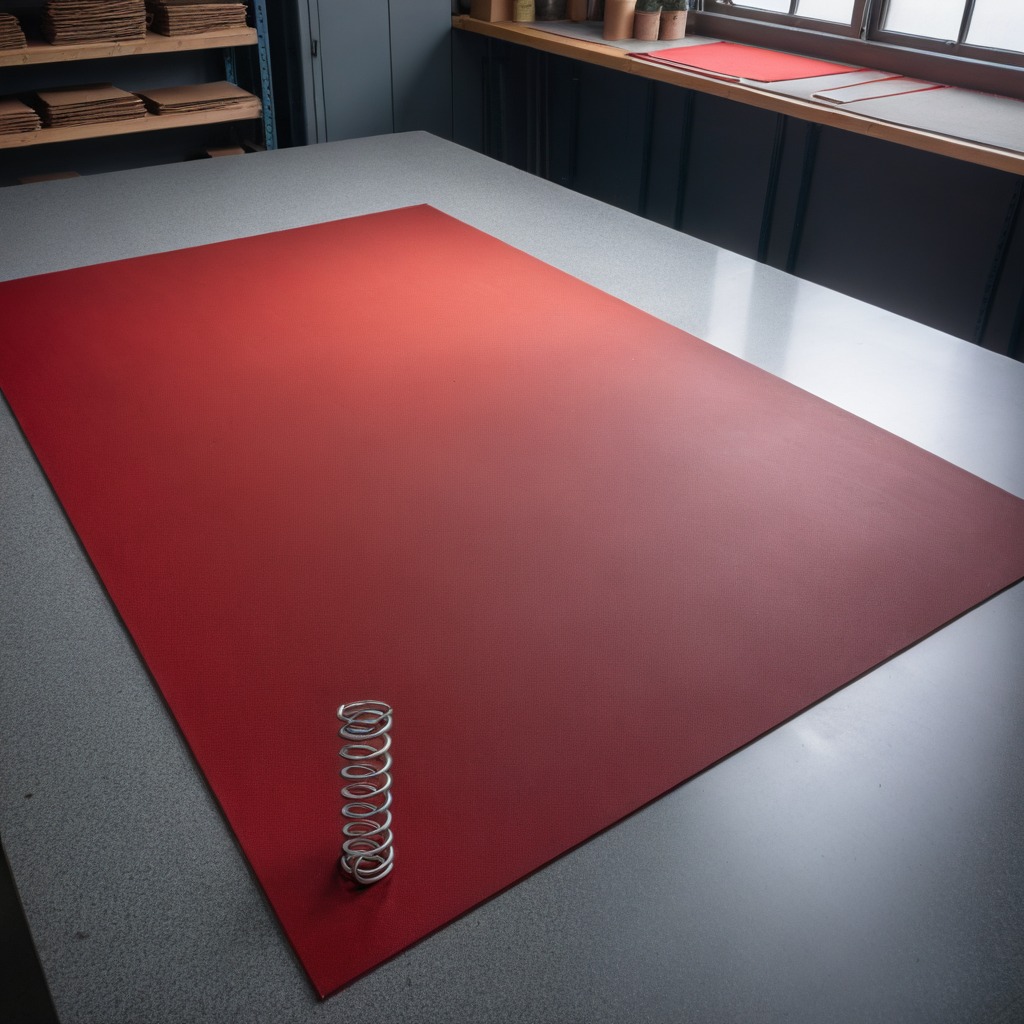
A coiled metal spring is lying on the clean granite tabletop covered with a red rubber mat inside a workshop under bright overhead lighting crisp shadows high clarity worn but beneath the mat.